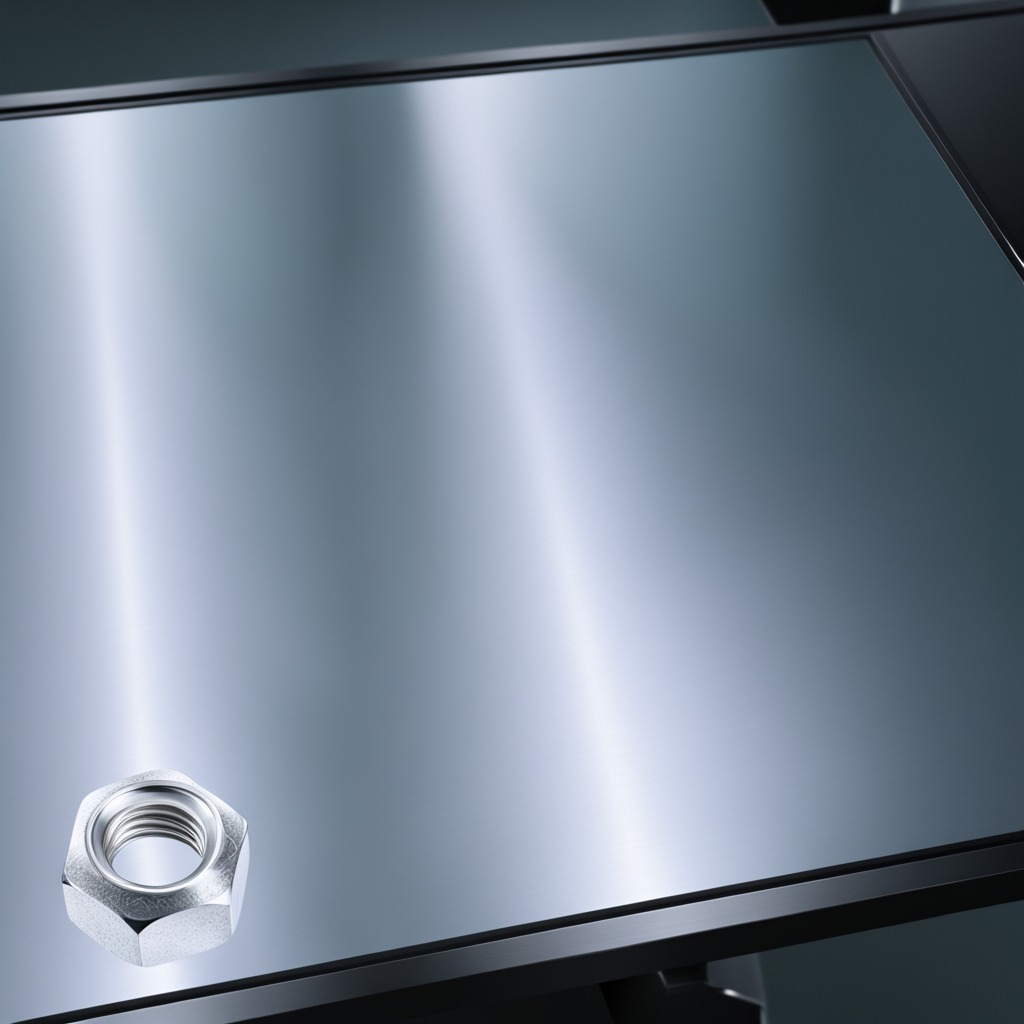
A metal nut is lying on the metal table in a machine shop under fluorescent lights.